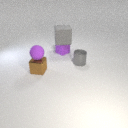
large gray rubber cube above small purple rubber cube